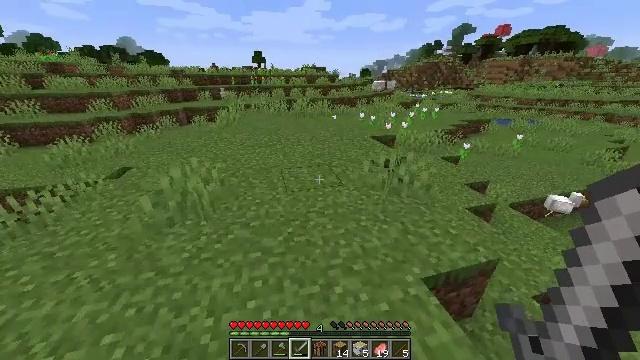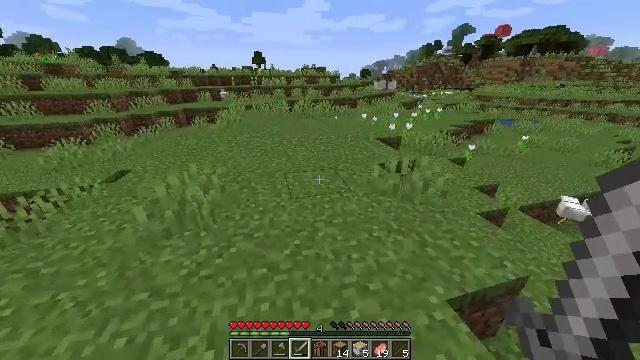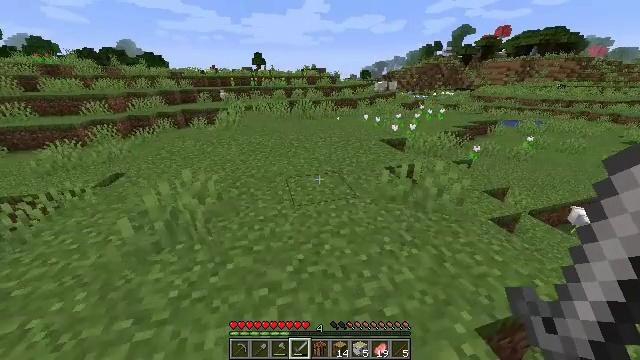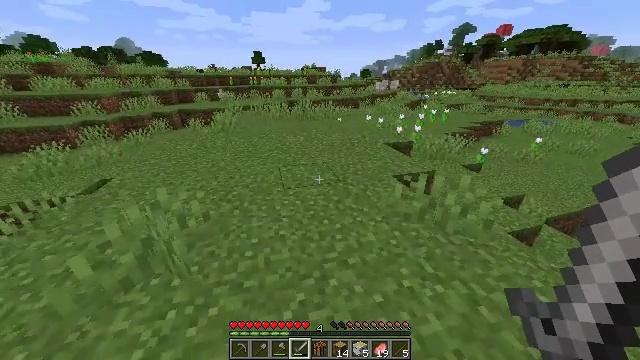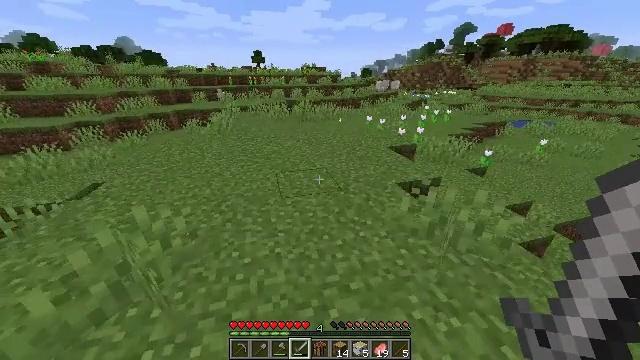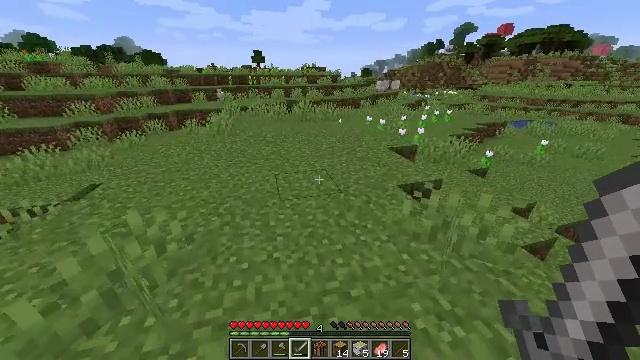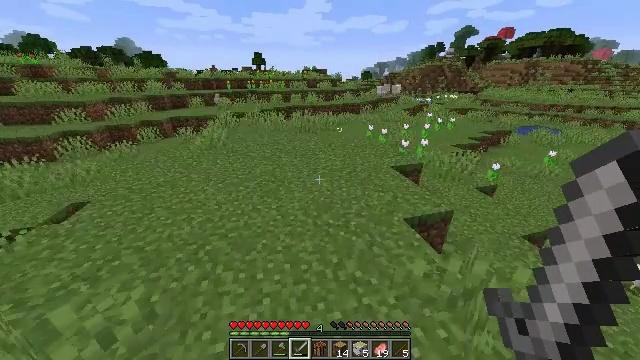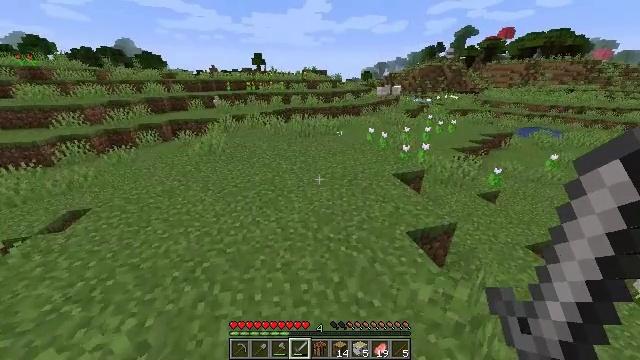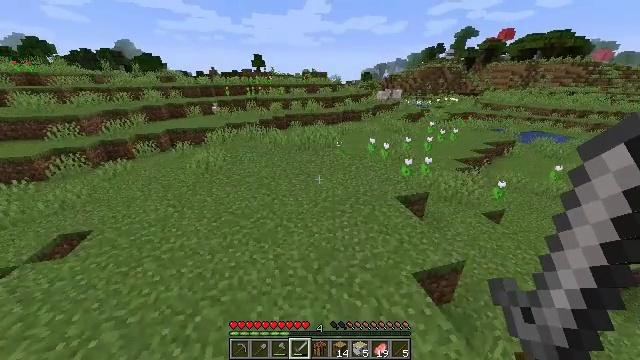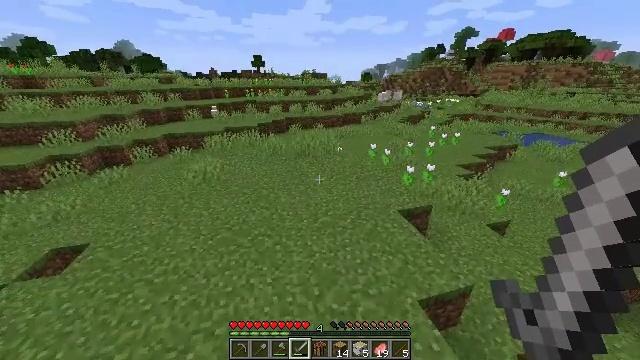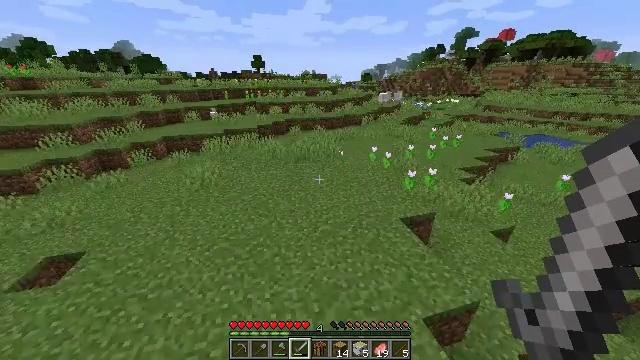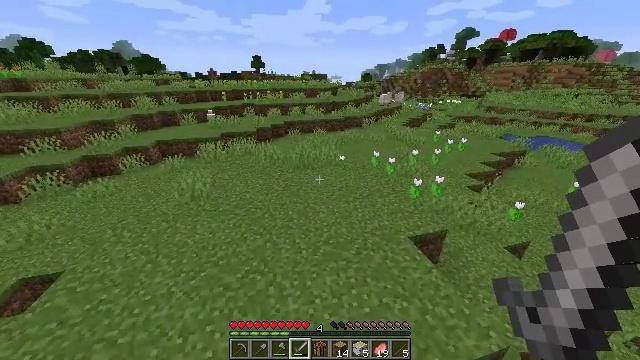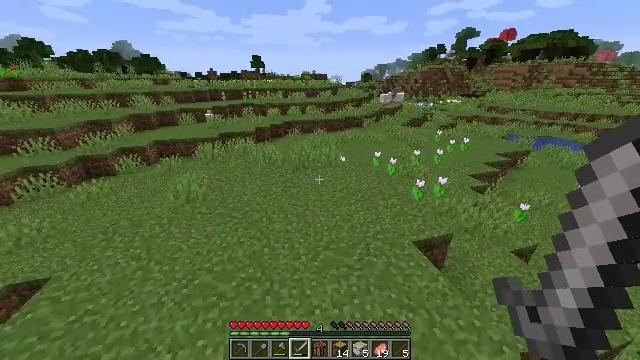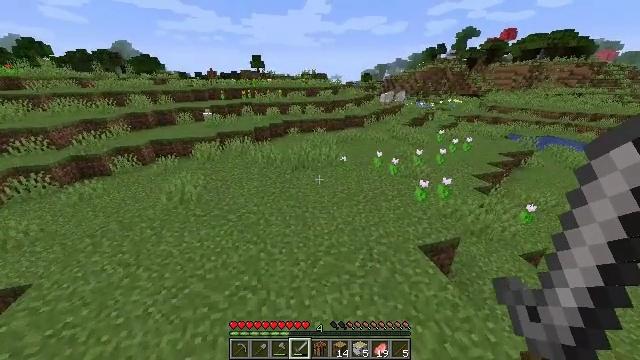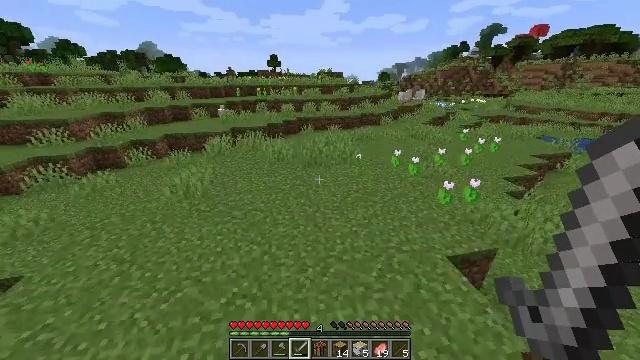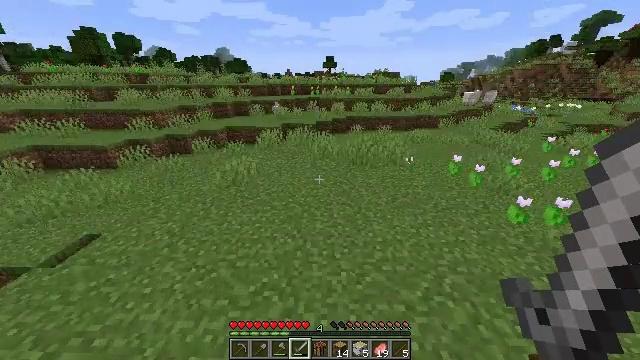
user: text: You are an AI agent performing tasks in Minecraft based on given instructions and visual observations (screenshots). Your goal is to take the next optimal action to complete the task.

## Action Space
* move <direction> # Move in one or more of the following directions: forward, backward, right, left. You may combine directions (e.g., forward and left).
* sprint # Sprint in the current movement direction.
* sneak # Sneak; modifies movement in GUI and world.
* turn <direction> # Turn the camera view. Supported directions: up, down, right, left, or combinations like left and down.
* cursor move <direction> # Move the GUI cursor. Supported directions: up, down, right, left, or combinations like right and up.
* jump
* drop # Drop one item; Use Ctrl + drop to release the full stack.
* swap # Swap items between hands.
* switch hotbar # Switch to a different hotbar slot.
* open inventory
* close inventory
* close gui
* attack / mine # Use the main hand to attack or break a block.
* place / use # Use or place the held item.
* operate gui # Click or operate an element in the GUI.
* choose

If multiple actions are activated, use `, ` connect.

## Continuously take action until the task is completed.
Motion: motion action
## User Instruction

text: Hunt a chicken.
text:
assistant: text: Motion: move forward, sprint
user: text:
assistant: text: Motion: move forward, sprint
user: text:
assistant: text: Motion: move forward, sprint
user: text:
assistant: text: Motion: move forward, sprint
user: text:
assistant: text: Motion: move forward, sprint
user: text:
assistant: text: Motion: move forward, sprint, jump
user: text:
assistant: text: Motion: move forward, sprint, jump
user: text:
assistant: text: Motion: move forward, sprint, jump
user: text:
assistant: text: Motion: move forward, sprint, jump
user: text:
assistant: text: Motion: move forward, sprint, jump
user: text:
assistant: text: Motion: move forward, sprint, jump
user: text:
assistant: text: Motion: move forward, sprint, jump
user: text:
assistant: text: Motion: move forward, sprint, jump
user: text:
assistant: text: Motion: move forward, sprint, turn left, jump
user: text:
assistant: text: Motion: move forward, sprint, turn left, jump
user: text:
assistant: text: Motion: move forward, sprint, turn left, jump
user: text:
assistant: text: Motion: move forward, sprint, turn left, jump
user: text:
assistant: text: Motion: move forward, sprint, turn left, jump
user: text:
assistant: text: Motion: move forward, sprint, jump
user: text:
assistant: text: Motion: move forward, sprint, jump
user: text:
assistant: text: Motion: move forward, sprint, jump
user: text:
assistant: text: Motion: move forward, sprint, jump
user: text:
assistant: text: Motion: move forward, sprint, jump
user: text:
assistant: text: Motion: move forward, sprint, jump
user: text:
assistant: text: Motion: move forward, sprint, jump
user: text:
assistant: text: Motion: move forward, sprint, jump
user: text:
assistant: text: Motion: move forward, sprint, jump
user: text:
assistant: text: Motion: move forward, sprint, jump
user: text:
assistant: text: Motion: move forward, sprint, jump
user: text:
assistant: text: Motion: move forward, sprint, jump